Question: After I have selected a range containing numerical values, I want to, via VBA, input a '=SUM' formula at the bottom of each column, i.e. on the row after the last selected row. For each column it should sum all of the values in the corresponding column of the entire selection.
How can I do this?
Right now, I am using the code given by the macro recorder: 'ActiveCell.FormulaR1C1 = "=SUM(R[-10]C:R[-1]C)"'. The problem is when my range gets bigger than 10 rows it will not take the rows above the bottom 10 into consideration.

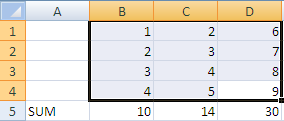
Answer: This works:
'''
Sub MakeSums()
Dim source As Range
Dim iCol As Long
Dim nCol As Long
Dim nRow As Long
Set source = Selection
nCol = source.Columns.Count
nRow = source.Rows.Count
For iCol = 1 To nCol
With source.Columns(iCol).Rows(nRow).Offset(1, 0)
.FormulaR1C1 = "=SUM(R[-" & nRow & "]C:R[-1]C)"
.Font.Bold = True
End With
Next iCol
End Sub
'''
Example: